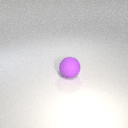
large purple rubber sphere